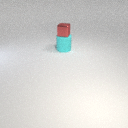
small red metal cube above large cyan rubber cylinder